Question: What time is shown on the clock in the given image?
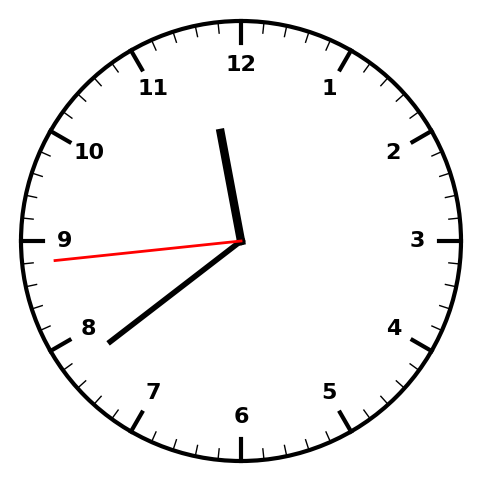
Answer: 11:38:44